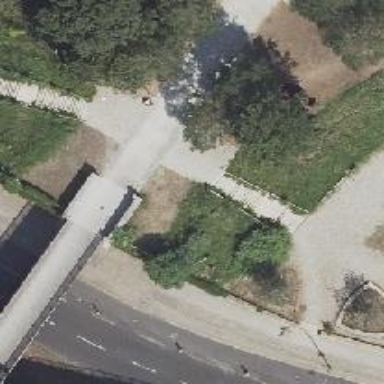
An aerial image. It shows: Footway along the road.